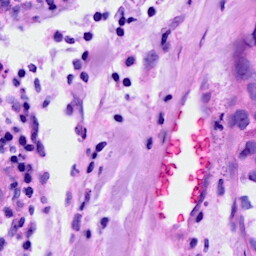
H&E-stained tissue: Breast